Question: I am currently having issues with a game I am making for fun. I am quite new to Javascript, HTML, and CSS, hence the code that will be shown will not be very good. Anyway, the issue I am experiencing is the button activation part of my code not functioning. Here is the code (in case there are other errors), and the specific problematic area is highlighted.
'''
//Variables and Other Basic Things
var Specs = ["Basic", "Advanced", "Insane", "Mythical", "Godly"];
var PlayerRanks = ["Begginer Grinder", "Advanced Grinder", "Insane Grinder", "Mythic Grinder", "Godlike Grinder"];
var Random = 1;
//Random Numbers
function RandomInt(min, max) {
min = Math.ceil(min);
max = Math.floor(max);
return Math.floor(Math.random() * (max - min + 1)) + min;
}
//Player Things
var Player = {
spec: "Plain",
rank: "Begginer Grinder",
points: 1000,
pointIncreaseAmount: 1,
timeToIncrease: 10000,
levelIncrease: function() {
this.points += this.pointIncreaseAmount
}
}
//Stats of different specs
function StatChange() {
if (Player.spec == "Basic") {
Player.pointIncreaseAmount = 2;
Player.timeToIncrease = 5000;
} else if (Player.spec == "Advanced") {
Player.pointIncreaseAmount = 5;
Player.timeToIncrease = 4000;
} else if (Player.spec == "Epic") {
Player.pointIncreaseAmount = 10;
Player.timeToIncrease = 3000;
} else if (Player.spec == "Mythical") {
Player.pointIncreaseAmount = 25;
Player.timeToIncrease = 2000;
} else if (Player.spec == "Godly") {
Player.pointIncreaseAmount = 50;
Player.timeToIncrease = 1000;
}
document.getElementById("SpecDisplay").innerHTML = "Your current spec is " + Player.spec;
}
function OpenBasicCrate() {
Random = RandomInt(1, 129);
if (Random < 75) {
Player.spec = "Basic";
Random = 1;
} else if (Random >= 75 && Random < 120) {
Player.spec = "Advanced";
Random = 1;
} else if (Random >= 120 && Random < 129) {
Player.spec = "Epic";
Random = 1;
}
StatChange();
}
function OpenBetterCrate() {
Random = RandomInt(1, 105);
if (Random < 30) {
Player.spec = "Basic";
Random = 1;
} else if (Random >= 30 && Random < 85) {
Player.spec = "Advanced";
Random = 1;
} else if (Random >= 85 && Random <= 105) {
Player.spec = "Epic";
Random = 1;
}
StatChange();
}
function OpenAdvancedCrate() {
Random = RandomInt(1, 80);
if (Random < 30) {
Player.spec = "Advanced";
Random = 1;
} else if (Random >= 30 && Random <= 70) {
Player.spec = "Epic";
Random = 1;
} else if (Random >= 70 && Random < 80) {
PLayer.spec = "Mythical";
Random = 1;
}
StatChange();
}
function OpenBetterAdvancedCrate() {
Random = RandomInt(1, 85);
if (Random < 80) {
Player.spec = "Mythical";
Random = 1;
} else if (Random >= 80 && Random <= 85) {
Player.spec = "Epic";
Random = 1;
}
StatChange();
}
function OpenMythicalCrate() {
Random = RandomInt(1, 100);
if (Random < 95) {
Player.spec = "Mythical";
Random = 1;
} else if (Random >= 95 && Random < 100) {
Player.spec = "Godly";
Random = 1;
}
}
//Start Command also Repeating Code
function Start() {
const pointGain = setInterval(function() {
Player.levelIncrease()
}, Player.timeToIncrease);
const alertPoints = setInterval(function() {
document.getElementById("Score").innerHTML = "Score: " + Player.points
}, 101);
}
//Checking button clicks
if (document.getElementById('Start').clicked == true) {
Start(); //Start button
}
//Checking crates and if the buttons are pressed
//HERE
if (document.getElementById("OpenCrateA").clicked == true) {
if (Player.points >= 50) {
OpenBasicCrate();
Player.points -= 50;
} else if (Player.points < 50) {
document.getElementById("DisplayError").style.display = "block";
setTimeout(function() {
document.getElementById("DisplayError").style.display = "none";
}, 3000);
}
}
if (document.getElementById("OpenCrateB").clicked == true) {
if (Player.points >= 125) {
OpenBetterCrate();
Player.points -= 125;
} else if (Player.points < 125) {
document.getElementById("DisplayError").style.display = "block";
setTimeout(function() {
document.getElementById("DisplayError").style.display = "none";
}, 3000); // Come back here later
}
}
if (document.getElementById("OpenCrateC").clicked == true) {
if (Player.points >= 300) {
OpenAdvancedCrate();
Player.points -= 300;
} else if (Player.points < 300) {
document.getElementById("DisplayError").style.display = "block";
setTimeout(function() {
document.getElementById("DisplayError").style.display = "none";
}, 3000);
}
}
if (document.getElementById("OpenCrateD").clicked == true) {
if (Player.points >= 1500) {
OpenBetterAdvancedCrate();
Player.points -= 1500;
} else if (Player.points < 1500) {
document.getElementById("DisplayError").style.display = "block";
setTimeout(function() {
document.getElementById("DisplayError").style.display = "none";
}, 3000);
}
}
if (document.getElementById("OpenCrateE").clicked == true) {
if (Player.points >= 15000) {
OpenMythicalCrate();
Player.points -= 15000;
} else if (Player.points < 15000) {
document.getElementById("DisplayError").style.display = "block";
setTimeout(function() {
document.getElementById("DisplayError").style.display = "none";
}, 3000);
}
}
//TO HERE
'''
'''
body {
background-image: url(https://cdn.discordapp.com/attachments/6568472282199<PHONE>860350474/backgroundImage.png);
height: 500px;
width: 800px;
font-family: "Lucida Console", "Courier New", monospace;
}
img {
position: absolute;
right: 5px;
top: 375px;
width: 150px;
height: 150px;
outline: 3px dotted black;
}
.OpenCrateA {
background-image: url(https://cdn.discordapp.com/attachments/6568472282199<PHONE>020121620/backgroundImage.png);
width: 100px;
height: 100px;
position: absolute;
top: 425px;
left: 5px;
outline: 2px solid black;
}
.OpenCrateB {
background-image: url(https://cdn.discordapp.com/attachments/6568472282199<PHONE>093829642/backgroundImage.png);
width: 100px;
height: 100px;
position: absolute;
top: 425px;
left: 110px;
outline: 2px solid black;
}
.OpenCrateC {
background-image: url(https://cdn.discordapp.com/attachments/6568472282199<PHONE>671865344/backgroundImage.png);
width: 100px;
height: 100px;
position: absolute;
top: 425px;
left: 215px;
outline: 2px solid black;
}
.OpenCrateD {
background-image: url(https://cdn.discordapp.com/attachments/6568472282199<PHONE>225526282/backgroundImage.png);
width: 100px;
height: 100px;
position: absolute;
top: 425px;
left: 320px;
outline: 2px solid black;
}
.OpenCrateE {
background-image: url(https://cdn.discordapp.com/attachments/6568472282199<PHONE>788492810/backgroundImage.png);
width: 100px;
height: 100px;
position: absolute;
top: 425px;
left: 425px;
outline: 2px solid black;
}
.Start {
width: 100;
height: 30;
font-family: "Lucida Console", "Courier New", monospace;
background-color: red;
outline: 2px solid black;
}
.InstructionMenu {
background-color: blue;
outline: 2px solid black
}
h1 {
font-family: "Lucida Console", "Courier New", monospace;
}
.RankDisplay {
position: absolute;
top: 375px;
background-color: blue;
outline: 3px solid black;
}
'''
'''
<script src="script.js"></script>
<h1 id="welcomingScreen">Welcome to "A Bad Grinding Game!"</h1>
<button id="StartButton" class="Start" onclick="Start()">Start</button>
<p id="Score"> Score: </p>
<p id="RankDisplay" class="RankDisplay"> Your current rank is: "Begginer Grinder"</p>
<p id="SpecDisplay" class="SpecDisplay"> Your current spec is "Plain"</p>
<h2 id="InstructionsMenu" class="InstructionMenu" style="display:none">Instrutions:</h2>
<p id="InstructionsMenu" class="InstructionMenu" style="display:none"> This is a simple grinding game. You have a "spec", which allows you to gain a specific amount of "points" per a specific amount of time. The longer you grind, the better your rank becomes, and a better rank gives a slight point increase. </p>
<p id="DisplayError" style="display:none"> You do not have enough money to purchase this crate!</p>
<img src="https://cdn.discordapp.com/attachments/6568472282199<PHONE>615175680/ABGG_icon.png"></img>
<button type="button" class="OpenCrateA" id="OpenCrateA">Open Crate 1</p>
<button type="button" class="OpenCrateB" id="OpenCrateB">Open Crate 2 </button>
<button type="button" class="OpenCrateC" id="OpenCrateC">Open Crate 3 </button>
<button type="button" class="OpenCrateD" id="OpenCrateD">Open Crate 4 </button>
<button type="button" class="OpenCrateE" id="OpenCrateE">Open Crate 5 </button>
'''

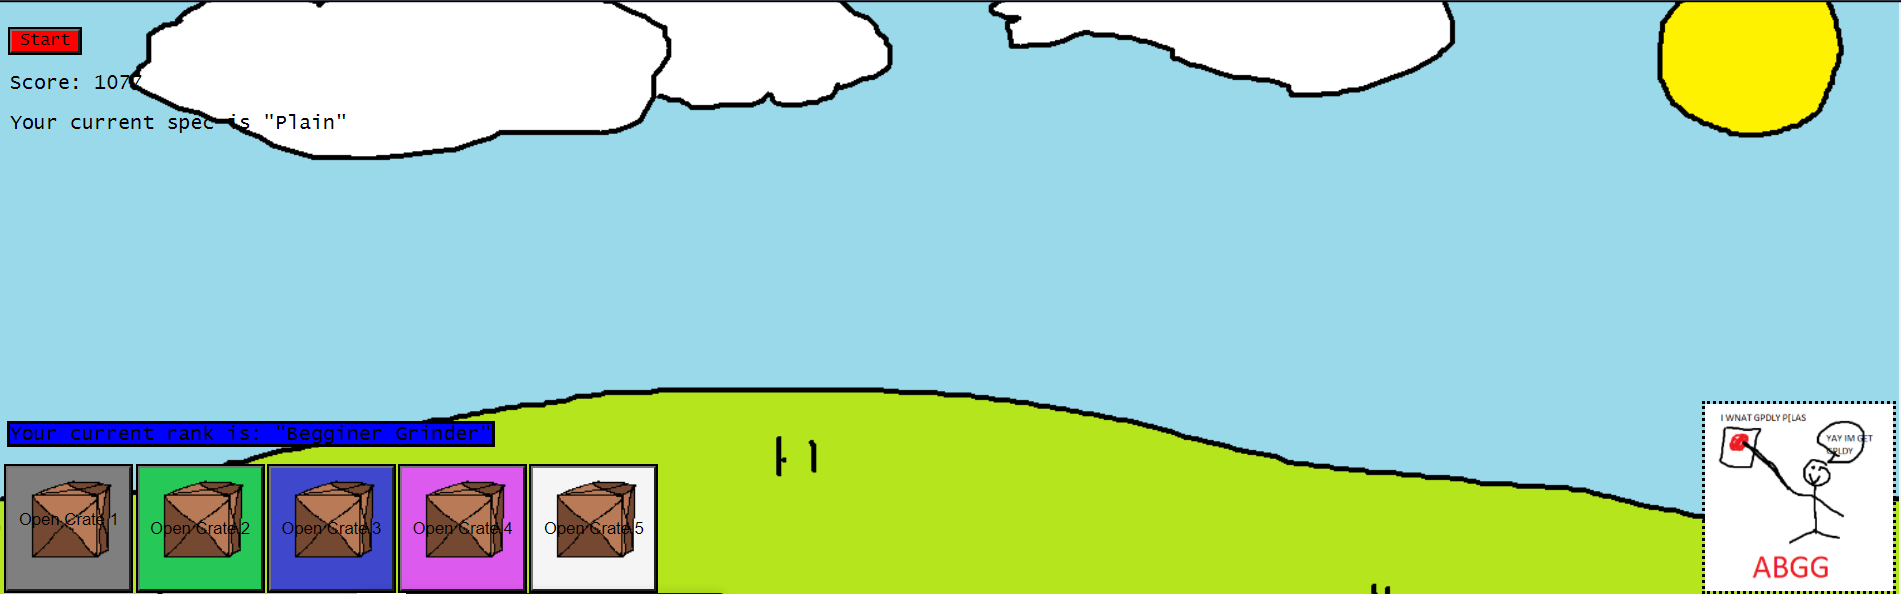
Answer: Your button activation logic is not working because you're checking if 'button.clicked == true'. As far as I am aware, button HTML events don't even have a 'clicked' property.
Even if they did, while you are indeed correct that that would check if a button is pressed, it would only so once, right when the user first loads the page, so any subsequent presses would be ignored.
The method you are looking for is 'button.onclick', which you can <URL>. With it, your code would look something like:
'''
document.getElementById("OpenCrateA").onclick = function(){
if (Player.points >= 50){
OpenBasicCrate();
Player.points -= 50;
}
else if (Player.points < 50){
document.getElementById("DisplayError").style.display = "block";
setTimeout(function(){ document.getElementById("DisplayError").style.display = "none"; }, 3000);
}
}
'''
This registers a for the button's click event, which will trigger whenever the button is pressed and call the logic that you define.
Another issue you may face is that the button element you are trying to select is not defined. This would occur due to your '<script>' tag being at the top of your HTML, so it runs before any of your HTML is even rendered. I would suggest moving it to the bottom of your HTML '<body>'